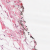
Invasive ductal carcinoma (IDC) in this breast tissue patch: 0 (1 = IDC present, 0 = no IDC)